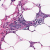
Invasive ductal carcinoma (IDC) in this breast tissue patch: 0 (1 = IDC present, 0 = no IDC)